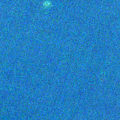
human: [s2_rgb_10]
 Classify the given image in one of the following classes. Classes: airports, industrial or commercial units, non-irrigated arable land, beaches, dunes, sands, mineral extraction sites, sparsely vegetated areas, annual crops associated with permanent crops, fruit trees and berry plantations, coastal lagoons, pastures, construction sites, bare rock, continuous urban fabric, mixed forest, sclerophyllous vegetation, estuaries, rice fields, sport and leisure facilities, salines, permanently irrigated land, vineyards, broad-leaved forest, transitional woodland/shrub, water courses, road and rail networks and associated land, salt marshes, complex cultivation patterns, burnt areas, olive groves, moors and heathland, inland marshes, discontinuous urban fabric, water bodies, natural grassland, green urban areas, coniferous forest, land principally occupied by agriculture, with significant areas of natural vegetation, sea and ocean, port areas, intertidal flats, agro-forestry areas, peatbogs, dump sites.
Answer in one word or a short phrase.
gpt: sea and ocean